Question: Chrome was recently updated with an annoying popup that comes down from an icon in the address bar and prompts to save a password on the page when the user submits the form. There's no other input box on this page, and no other browser prompts to save this password, so I don't know why Chrome does. It is a password, therefore it shouldn't be visible as plain text in the input box, but it's not a password that should ever be saved - it's not login credentials. It's actually quite important the user of the computer does not know this password - someone else must enter it in for them - so if the browser saves it that would be bad.
How can you prevent Chrome (and all browsers) from prompting to save this password?
'''
<form action="/..." method="post" onsubmit="return pwFormIsSubmittable();">
<p>Password: <input autofocus="" type="password" name="1409_password" style="width:100px" tabindex="1" autocomplete="off"></p>
<div class="tabSubmitButtons">
<input type="button" name="event=default" value="Cancel" onclick="window.location='...'" tabindex="3">");
<input type="submit" value="Submit" onclick="submitForm();" tabindex="2">
<input type="hidden" name="begin" value="Yes">
<!-- couple other hidden inputs -->
</div>
</form>
'''

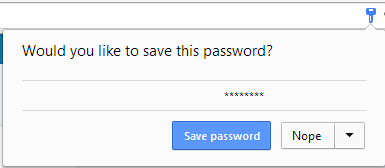
Answer: One solution or workaround is to add '<input type="password" style="display:none"/>' above the real password input box. Chrome only tries to save the first password it finds and if it's blank it won't throw up the dialog to save it.